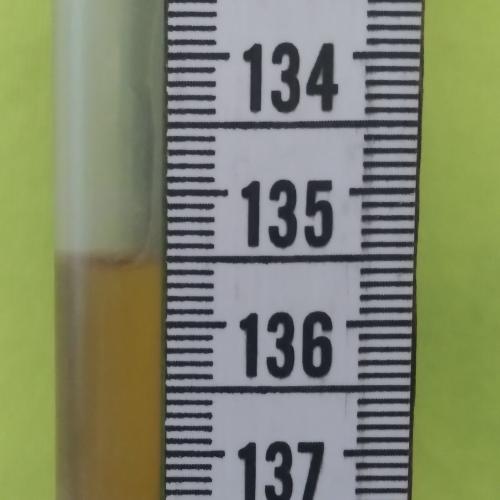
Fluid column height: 135.5 cm